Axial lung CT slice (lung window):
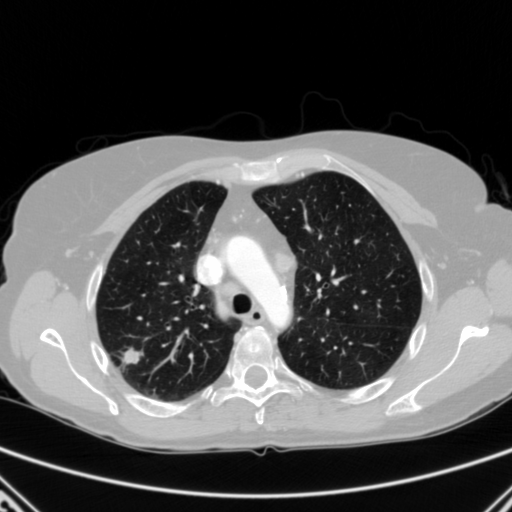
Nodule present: yes
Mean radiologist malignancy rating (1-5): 4